Interaction volume radius: 10 \u00c5
Interaction volume height: 40 \u00c5
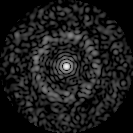
Disorder parameter: 0.8496